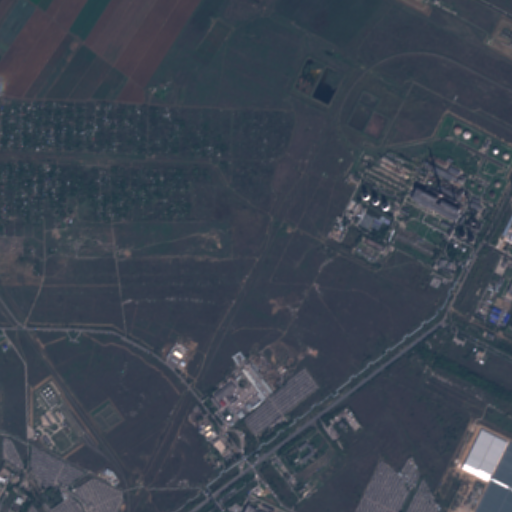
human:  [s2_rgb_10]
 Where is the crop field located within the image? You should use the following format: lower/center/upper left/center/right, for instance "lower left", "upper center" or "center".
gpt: The crop field is located in the upper left of the image.
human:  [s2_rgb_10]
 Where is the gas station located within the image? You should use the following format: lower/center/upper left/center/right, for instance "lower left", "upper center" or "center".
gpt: The gas station is located in the lower left of the image.
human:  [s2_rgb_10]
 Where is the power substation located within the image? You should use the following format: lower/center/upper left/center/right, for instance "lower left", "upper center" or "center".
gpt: The power substation is located in the center right of the image.
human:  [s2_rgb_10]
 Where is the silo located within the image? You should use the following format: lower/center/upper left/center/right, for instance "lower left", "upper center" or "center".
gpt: The silo is located in the center right of the image.
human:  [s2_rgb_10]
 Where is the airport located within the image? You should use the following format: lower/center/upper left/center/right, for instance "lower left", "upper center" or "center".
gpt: There is no airport in the image.